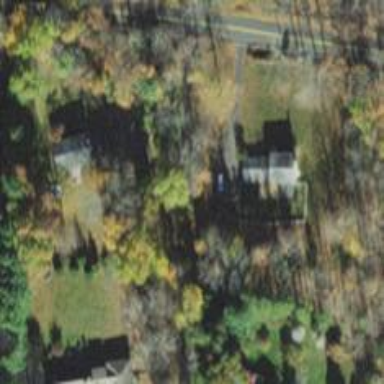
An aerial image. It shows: Driveway.